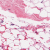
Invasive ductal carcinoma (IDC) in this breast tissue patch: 0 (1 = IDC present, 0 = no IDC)